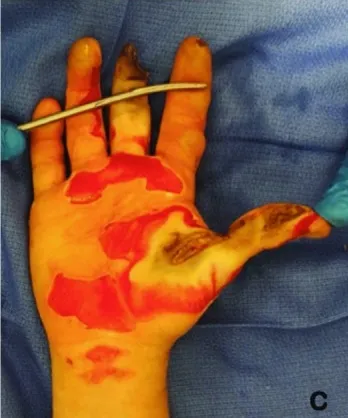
Electrical burns on the hands. (c) Superficial burns seen on the palmar surface of the right hand, with more severe burns across the thumb, thenar eminence, and tip of the third digit.
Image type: medical_photograph (other_medical_photograph)